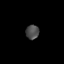
Tissue: lung
Cell type: Epithelial cells
Senescence score: 0.1589
Nuclear area (px): 184
Mean DAPI intensity: 76.565